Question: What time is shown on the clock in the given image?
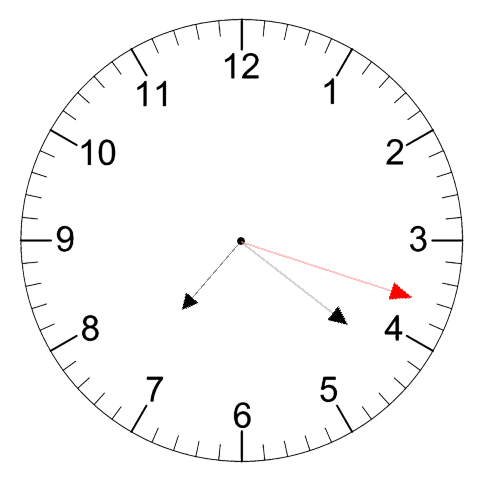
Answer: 07:21:18